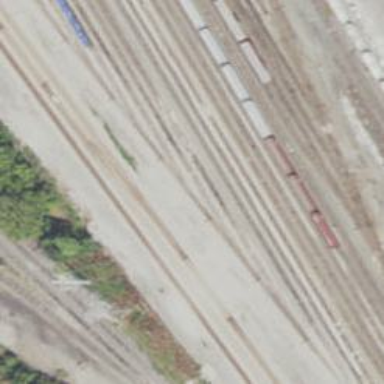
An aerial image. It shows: Railway track.